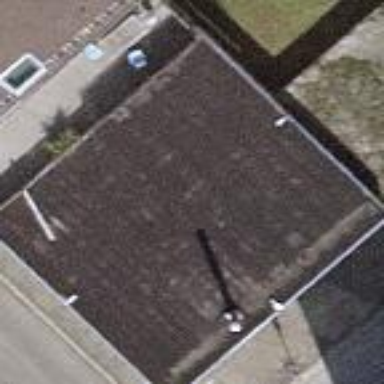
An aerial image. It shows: Flat roofed garages.